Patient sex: M
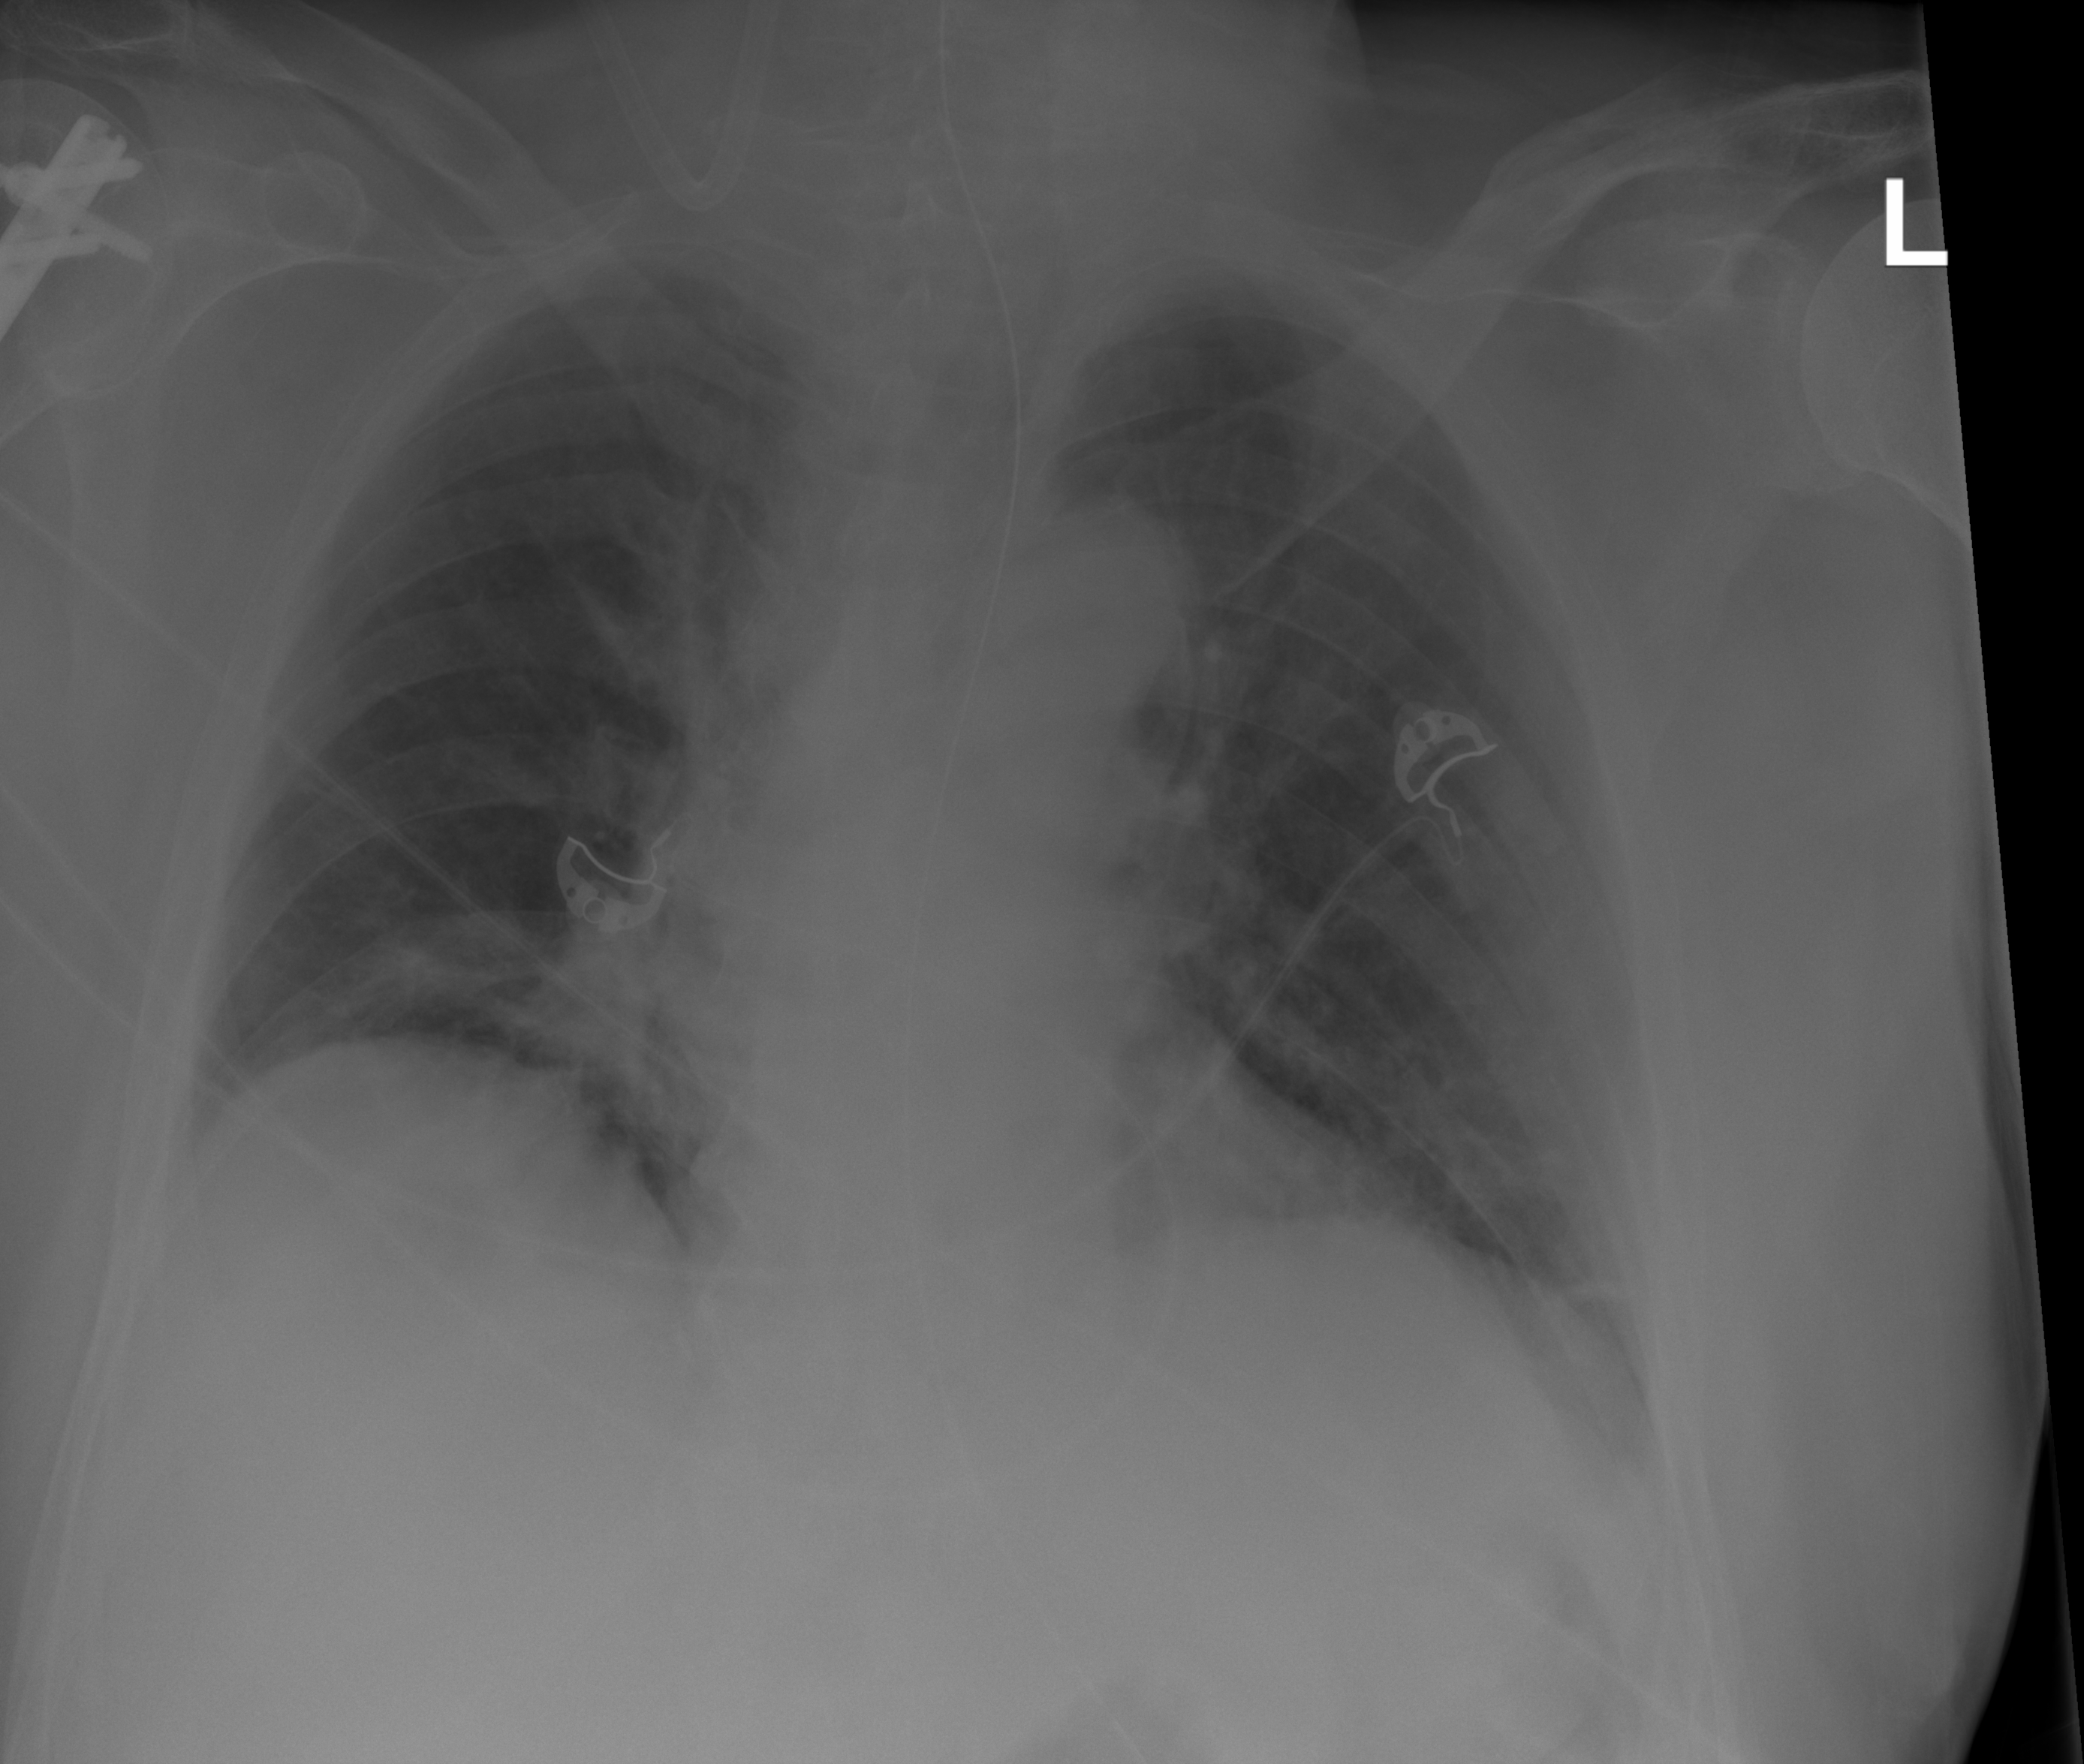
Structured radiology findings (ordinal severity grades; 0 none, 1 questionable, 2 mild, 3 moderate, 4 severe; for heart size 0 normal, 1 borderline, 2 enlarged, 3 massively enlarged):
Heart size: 0
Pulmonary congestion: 0
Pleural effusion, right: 0
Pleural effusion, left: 0
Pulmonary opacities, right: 0
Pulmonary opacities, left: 0
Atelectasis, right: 2
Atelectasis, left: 2